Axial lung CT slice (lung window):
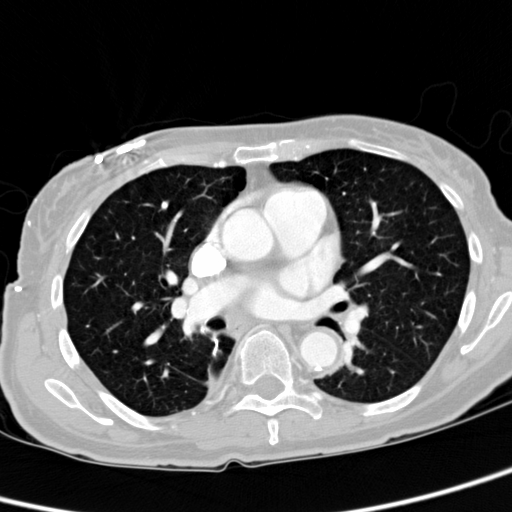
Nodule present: no